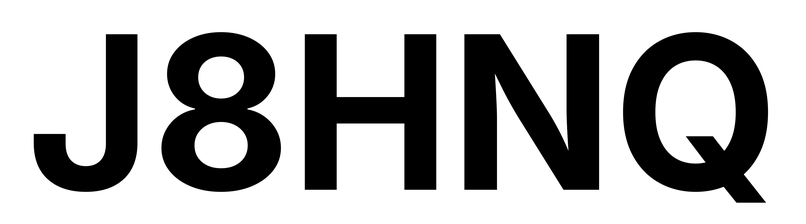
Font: Inter_Bold